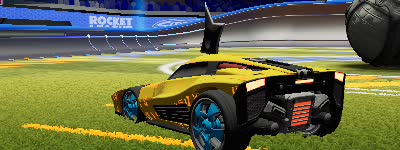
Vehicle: breakout